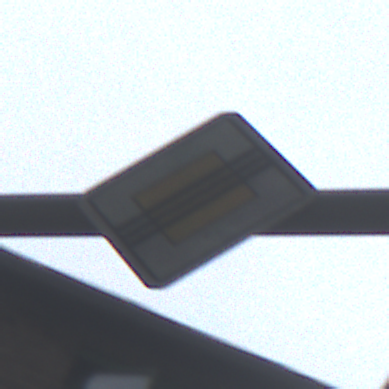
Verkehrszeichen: EndeVorfahrtsstrasse
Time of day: MorningAfternoon
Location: Outdoor (Urban)
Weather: Overcast
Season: NotSpecified
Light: Natural